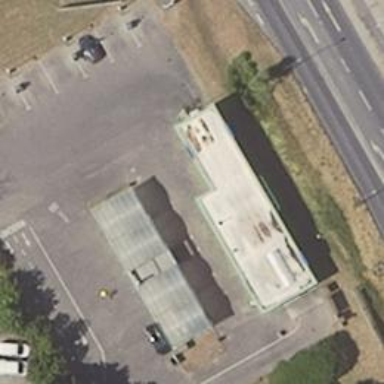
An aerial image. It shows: Building housing car wash facility.